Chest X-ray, PA view. Patient: 55 years old, sex M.
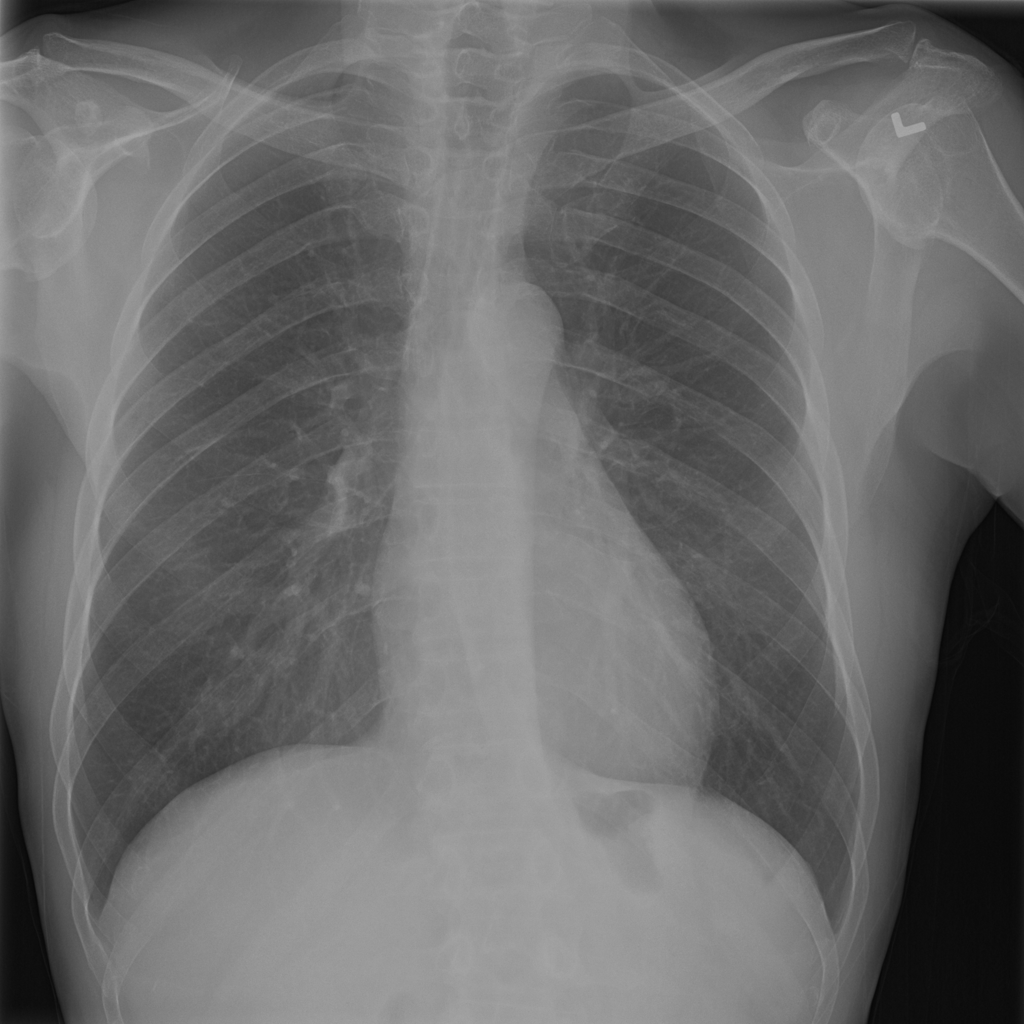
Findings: No Finding